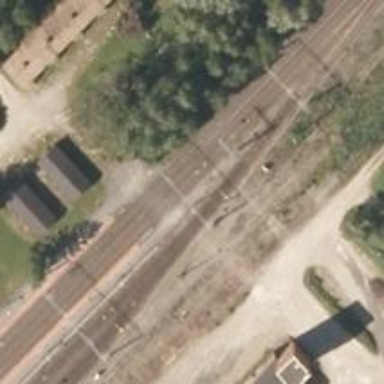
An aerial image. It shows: Railway signal.